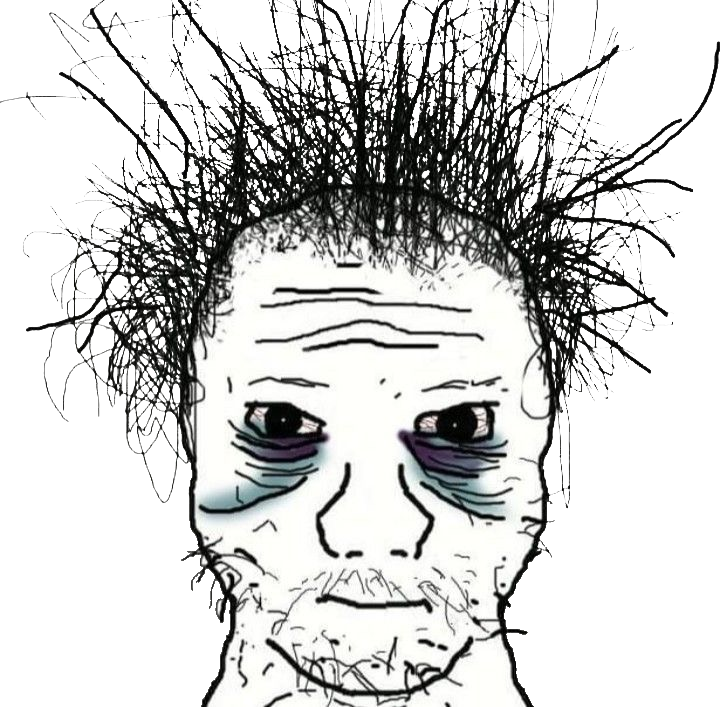
Label: 5_Tired_Wojak